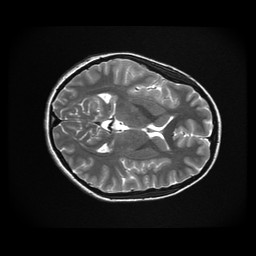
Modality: T2w
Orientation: axial
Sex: female
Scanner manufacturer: ge
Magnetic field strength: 3 T
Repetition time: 5 s
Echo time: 0.1015 s